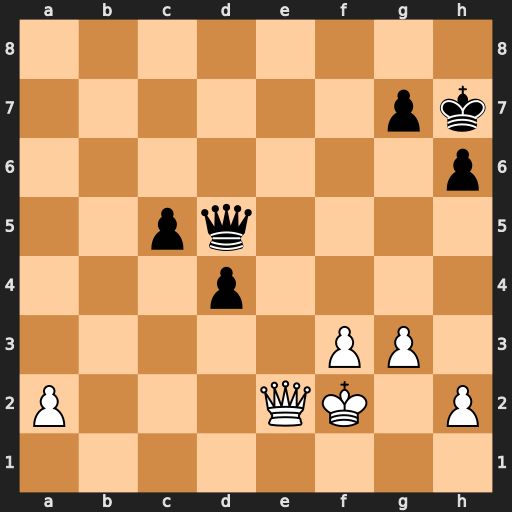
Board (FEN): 8/6pk/7p/2pq4/3p4/5PP1/P3QK1P/8
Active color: w
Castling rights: -
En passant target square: -
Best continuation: Qe4+ Qxe4 fxe4